Aerial crown-view tile of a tropical tree (Barro Colorado Island, Panama), acquired 20240813:
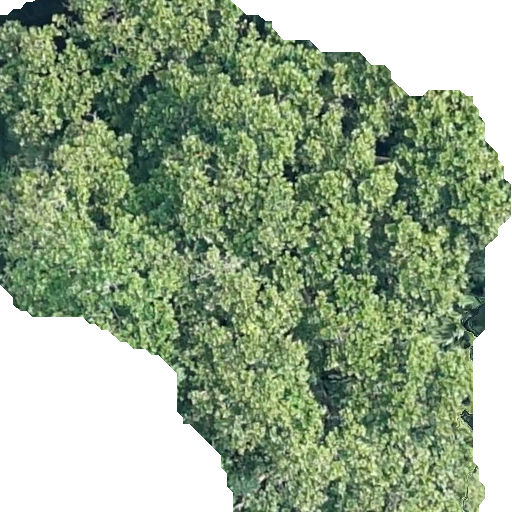
Species: Anacardium excelsum
GBIF accepted scientific name: Anacardium excelsum
Crown area: 336.616 m²